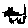
Label: cat